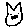
Label: cat